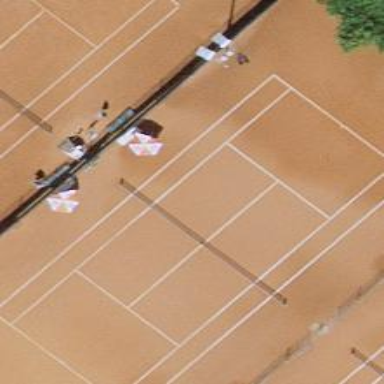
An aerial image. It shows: Sand tennis court on pitch for leisure land.